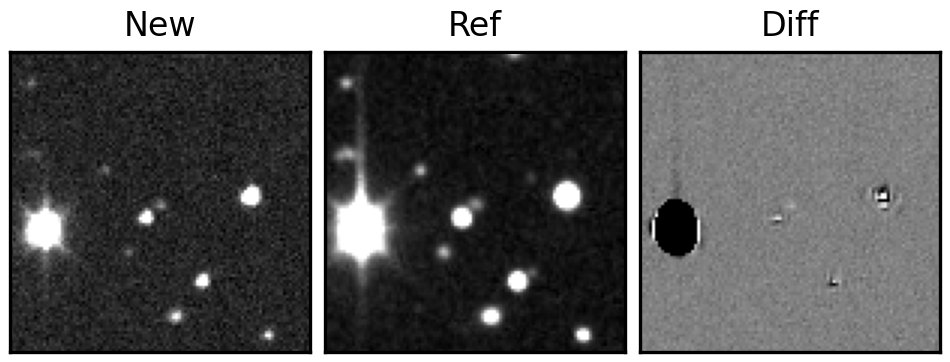
Label: real